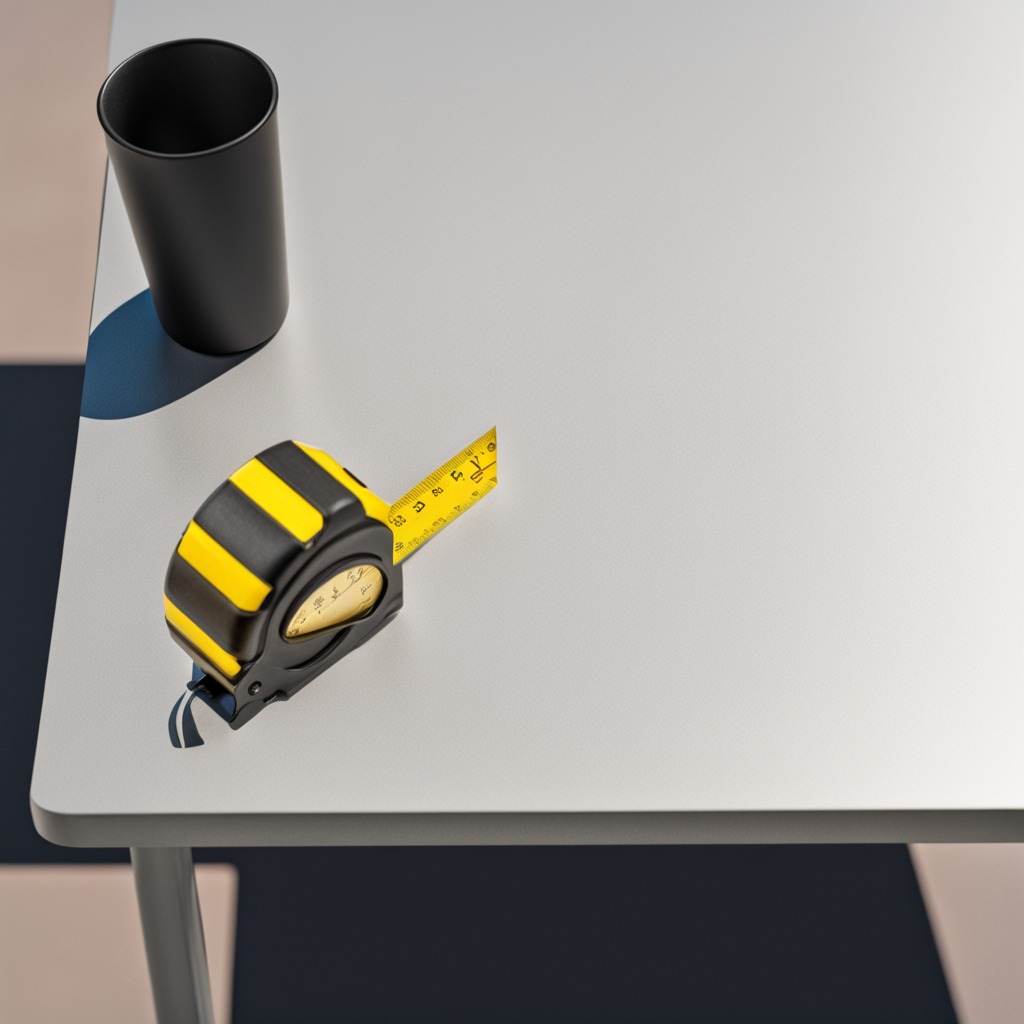
A measuring tape lies on the table.